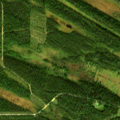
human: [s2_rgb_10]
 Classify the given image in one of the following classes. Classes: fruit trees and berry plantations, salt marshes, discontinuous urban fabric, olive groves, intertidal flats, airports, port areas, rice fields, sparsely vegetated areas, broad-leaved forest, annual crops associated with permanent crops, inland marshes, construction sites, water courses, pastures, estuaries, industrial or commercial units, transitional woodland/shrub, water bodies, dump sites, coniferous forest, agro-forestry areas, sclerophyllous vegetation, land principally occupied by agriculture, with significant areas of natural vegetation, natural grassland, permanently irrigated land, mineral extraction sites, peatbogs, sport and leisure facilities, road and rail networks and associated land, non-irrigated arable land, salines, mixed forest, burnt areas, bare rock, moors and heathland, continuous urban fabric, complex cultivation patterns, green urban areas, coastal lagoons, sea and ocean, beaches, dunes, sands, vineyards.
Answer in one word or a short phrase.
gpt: coniferous forest, transitional woodland/shrub